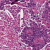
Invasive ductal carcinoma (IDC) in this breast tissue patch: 0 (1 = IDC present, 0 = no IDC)